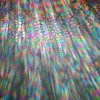
Label: sunburn